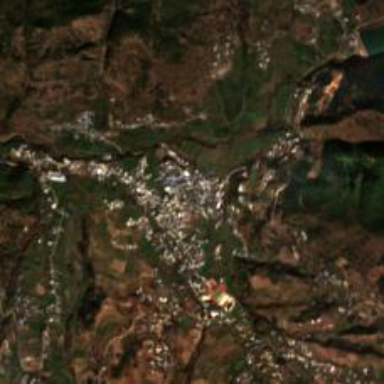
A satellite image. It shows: Ethnic township within town.